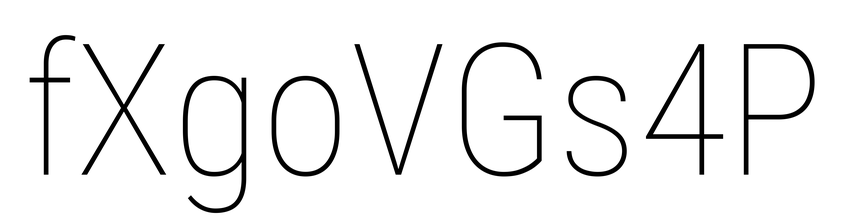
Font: Roboto_Condensed_Thin